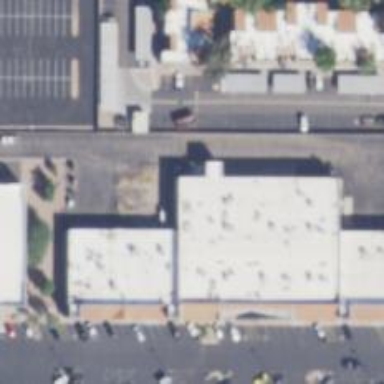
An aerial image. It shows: Veterinary facility.